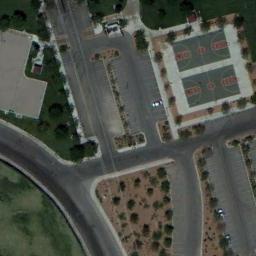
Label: basketball_court